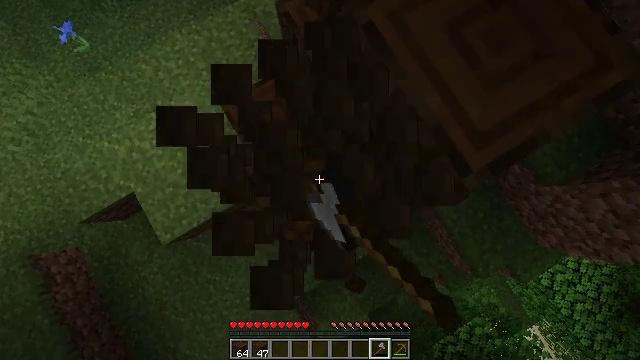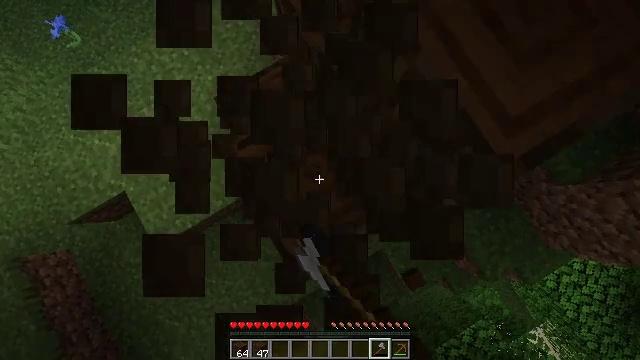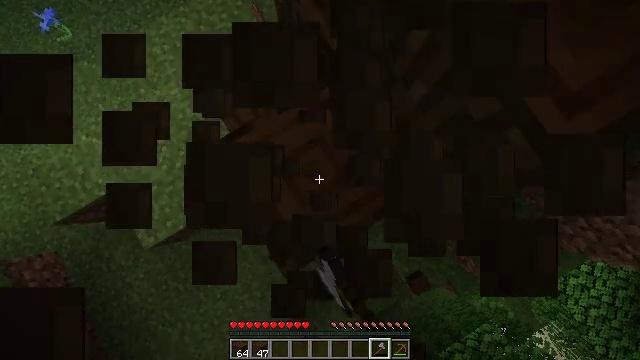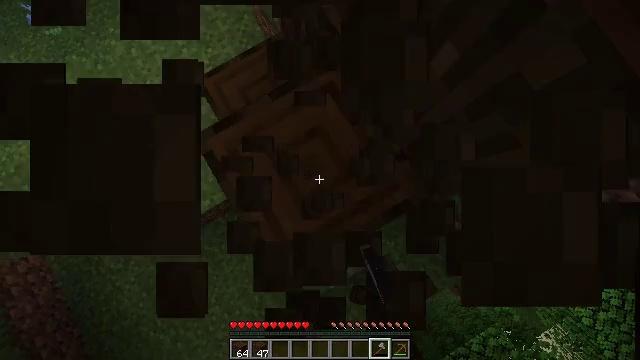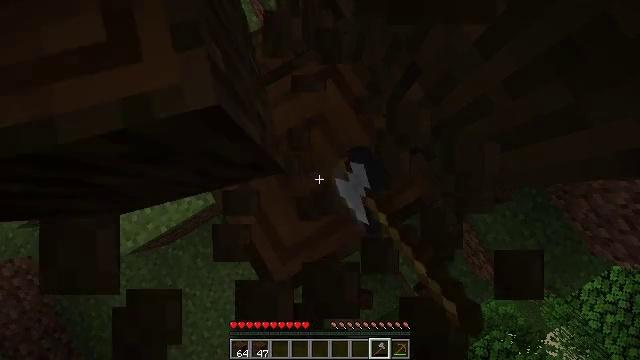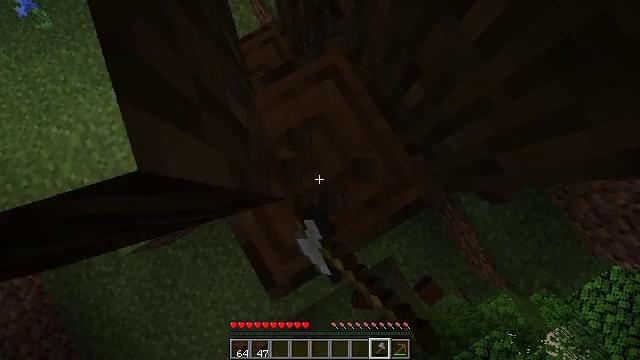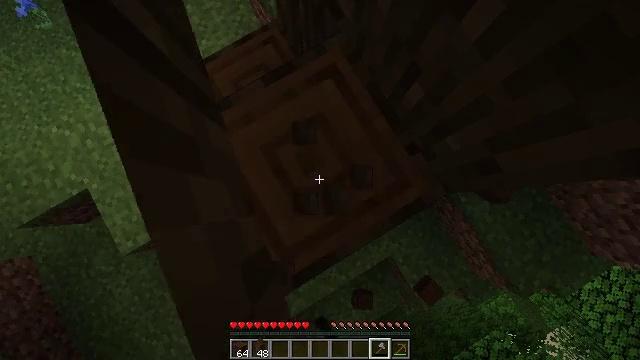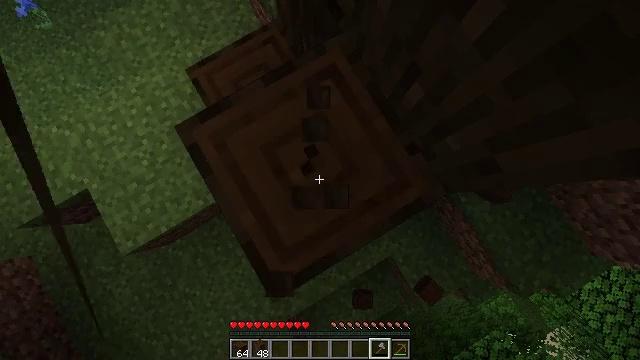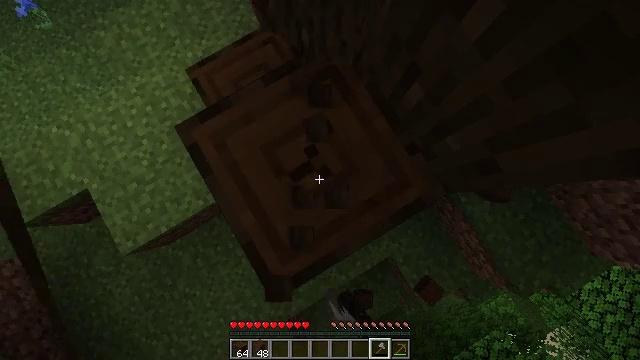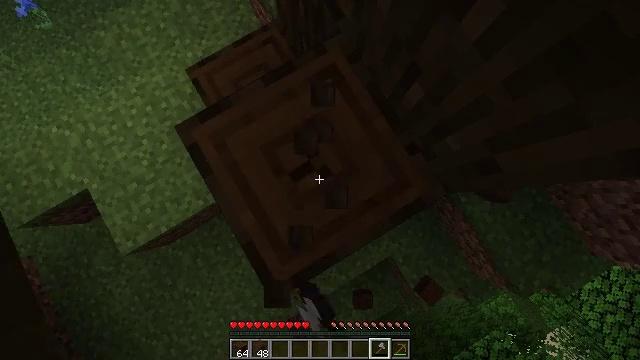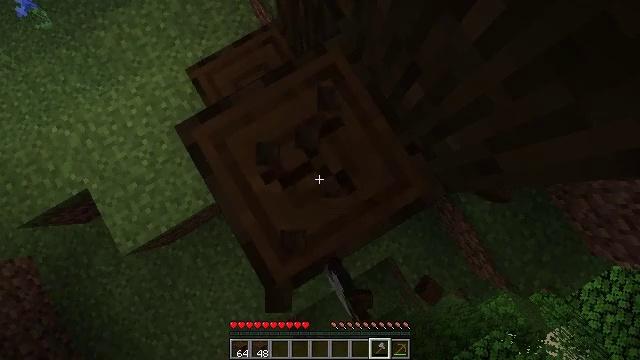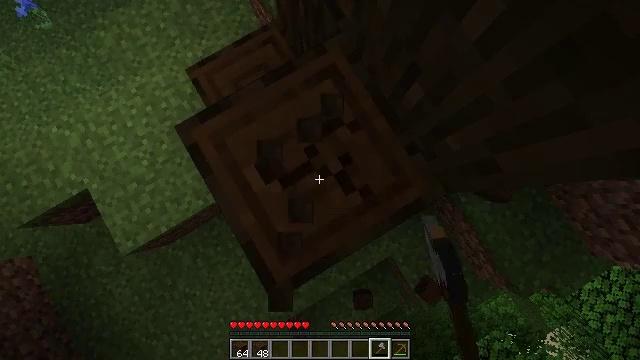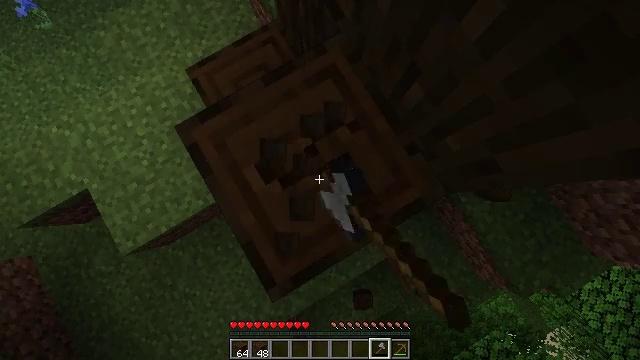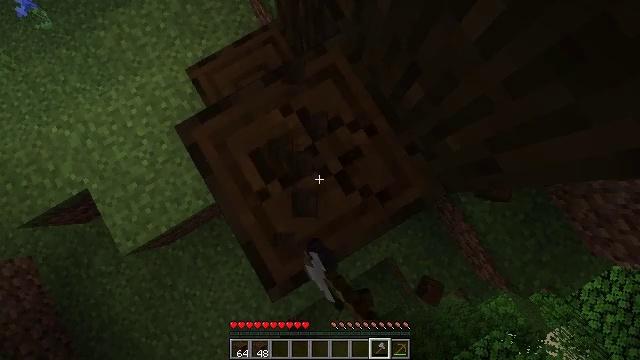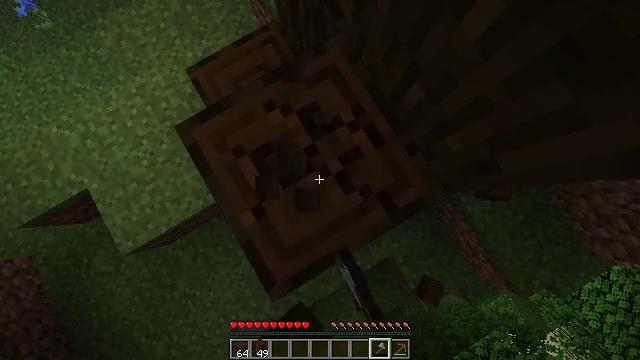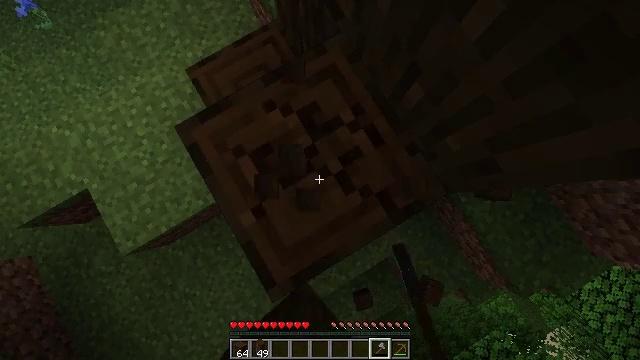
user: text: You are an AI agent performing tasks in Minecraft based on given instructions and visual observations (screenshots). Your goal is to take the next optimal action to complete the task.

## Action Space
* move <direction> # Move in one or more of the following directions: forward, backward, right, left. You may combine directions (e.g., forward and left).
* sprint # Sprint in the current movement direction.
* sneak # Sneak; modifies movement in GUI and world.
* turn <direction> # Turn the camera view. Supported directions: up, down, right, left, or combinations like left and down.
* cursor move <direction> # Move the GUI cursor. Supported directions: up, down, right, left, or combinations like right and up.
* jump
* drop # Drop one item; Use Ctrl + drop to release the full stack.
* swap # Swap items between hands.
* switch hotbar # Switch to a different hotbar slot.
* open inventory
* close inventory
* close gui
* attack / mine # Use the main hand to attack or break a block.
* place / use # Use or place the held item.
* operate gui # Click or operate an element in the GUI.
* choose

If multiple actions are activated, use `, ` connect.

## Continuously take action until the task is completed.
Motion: motion action
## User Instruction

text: Chop down the dark oak log.
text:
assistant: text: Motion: sneak, attack / mine
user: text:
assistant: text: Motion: sneak, attack / mine
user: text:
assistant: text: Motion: sneak, attack / mine
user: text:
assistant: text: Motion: sneak, attack / mine
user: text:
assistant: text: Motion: sneak, attack / mine
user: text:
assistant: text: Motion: sneak, attack / mine
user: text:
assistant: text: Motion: sneak, attack / mine
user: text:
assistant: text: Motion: sneak, attack / mine
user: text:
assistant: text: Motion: sneak, attack / mine
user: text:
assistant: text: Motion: sneak, attack / mine
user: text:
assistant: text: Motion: sneak, attack / mine
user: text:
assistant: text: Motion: sneak, attack / mine
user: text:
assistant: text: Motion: sneak, attack / mine
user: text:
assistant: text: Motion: sneak, attack / mine
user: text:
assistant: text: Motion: sneak, attack / mine
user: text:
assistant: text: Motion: sneak, attack / mine
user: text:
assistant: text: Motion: sneak, attack / mine
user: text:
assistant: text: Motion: sneak, attack / mine
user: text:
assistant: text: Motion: sneak, attack / mine
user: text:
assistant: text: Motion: sneak, attack / mine
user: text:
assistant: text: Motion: sneak, attack / mine
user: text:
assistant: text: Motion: sneak, attack / mine
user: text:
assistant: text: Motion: sneak, attack / mine
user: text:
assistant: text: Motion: sneak, attack / mine
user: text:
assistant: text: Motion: sneak, attack / mine
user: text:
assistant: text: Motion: sneak, turn right, attack / mine
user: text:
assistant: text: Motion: sneak, turn right and up, attack / mine
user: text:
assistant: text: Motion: sneak, turn right and up, attack / mine
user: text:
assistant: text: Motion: sneak, turn right and up, attack / mine
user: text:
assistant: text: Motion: sneak, turn right and up, attack / mine